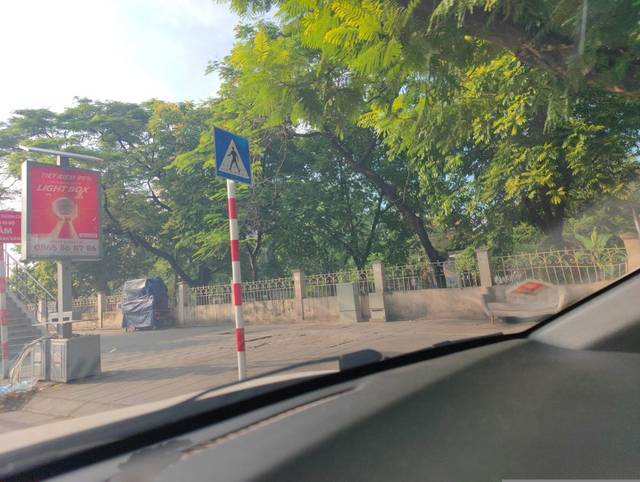
Region: Vietnam
Coordinates: 21.036, 105.779